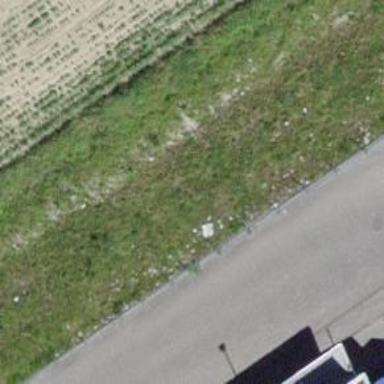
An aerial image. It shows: Yard with one track.